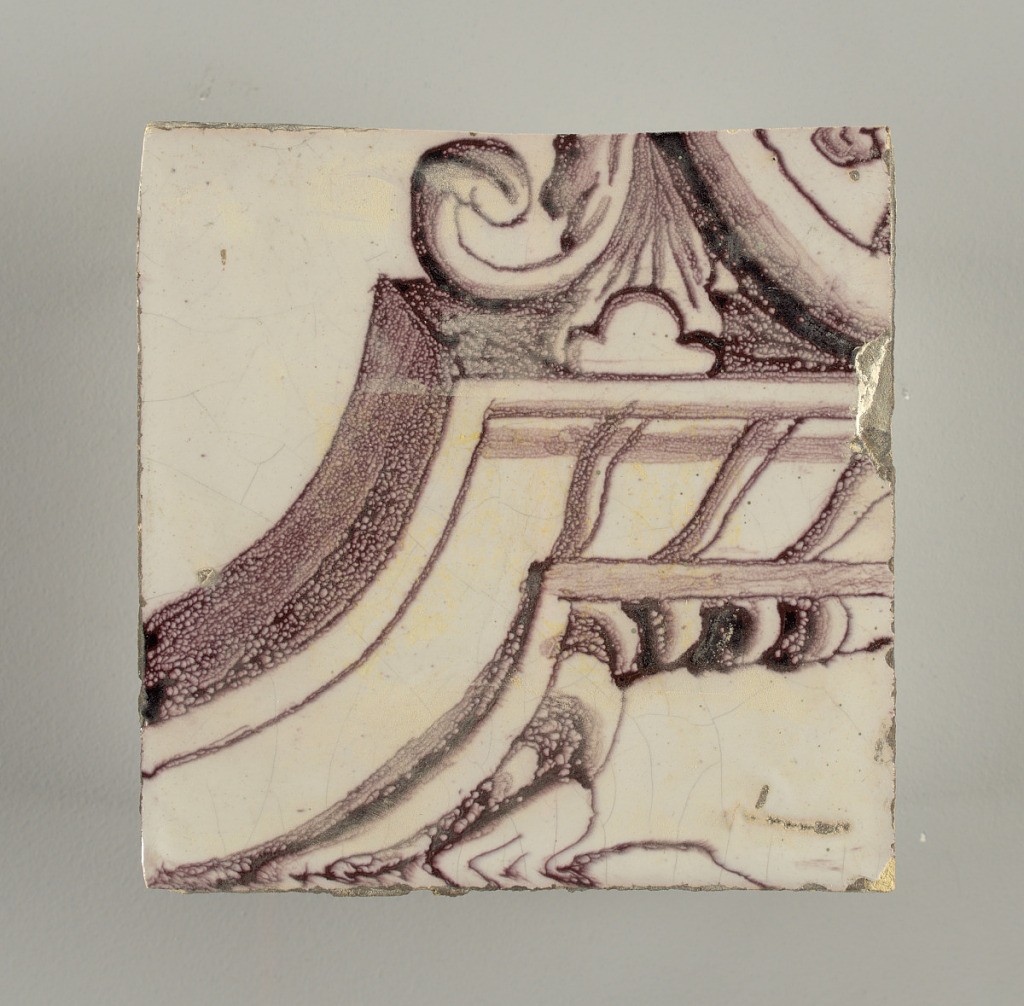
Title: Tile wall facing
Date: ca. 1725
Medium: Tin-glazed earthenware, underglaze
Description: Horizontal rectangle.  Thirty tiles wide and twenty-three tiles high with opening for fireplace eleven tiles wide and ten high.  Foliage arabesques disposed about three vertical axes from which are emphazised by urns at center and right, and at left by the figure of a standing woman carrying an infant on her arm and accompanied by two children.